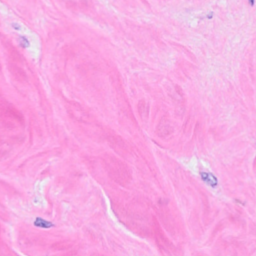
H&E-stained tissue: Breast